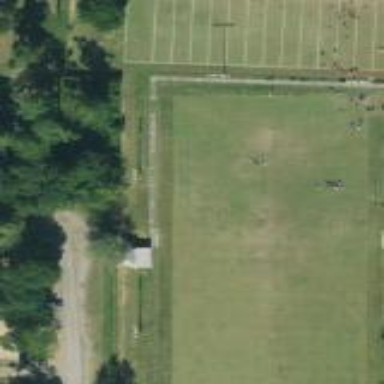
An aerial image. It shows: American football pitch.